Question: What is the reading of this measurement?
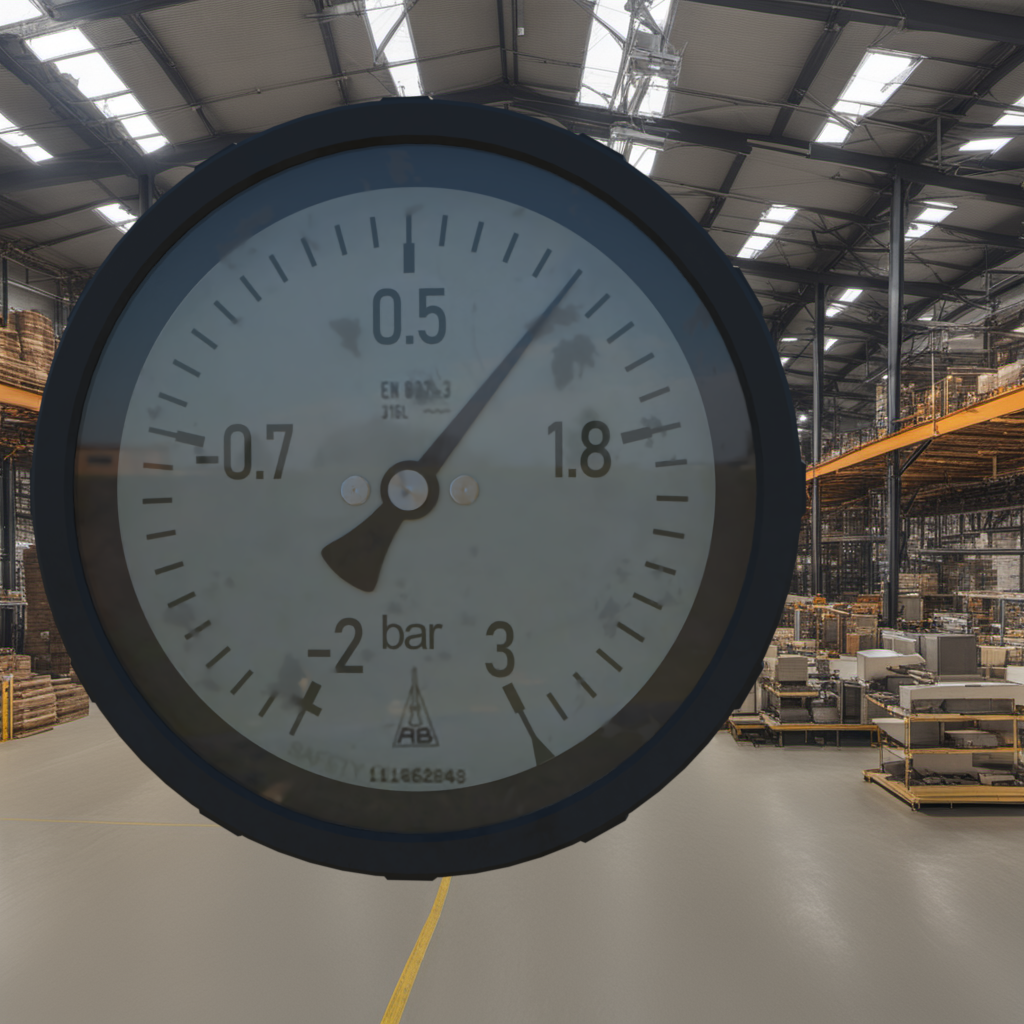
Answer: The result is 1.15
Question: What is the range of this measurement?
Answer: The range is from -2 to 3
Question: What is the minimum and maximum value range of this measurement?
Answer: The minimum value is -2 and the maximum value is 3